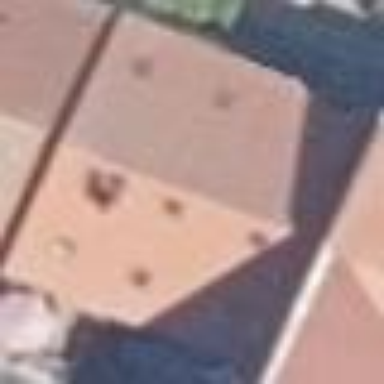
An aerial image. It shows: Gabled roof on residential building.